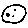
Label: moon